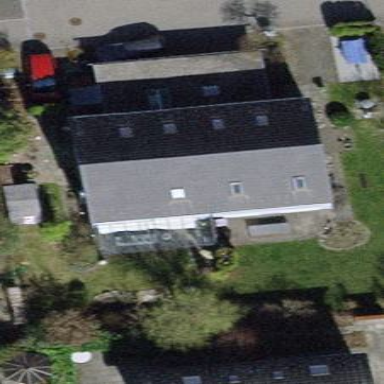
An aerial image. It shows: Building with tile roof.